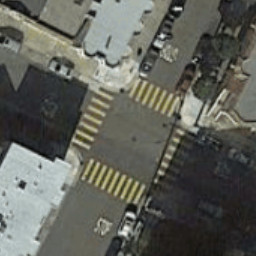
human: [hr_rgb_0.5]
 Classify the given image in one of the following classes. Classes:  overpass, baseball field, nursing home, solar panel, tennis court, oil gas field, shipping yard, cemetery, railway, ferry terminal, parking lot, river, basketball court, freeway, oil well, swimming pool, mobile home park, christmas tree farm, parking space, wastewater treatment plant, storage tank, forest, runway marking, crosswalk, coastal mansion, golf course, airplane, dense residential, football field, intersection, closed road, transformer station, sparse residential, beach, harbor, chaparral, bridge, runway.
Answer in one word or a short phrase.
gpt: crosswalk